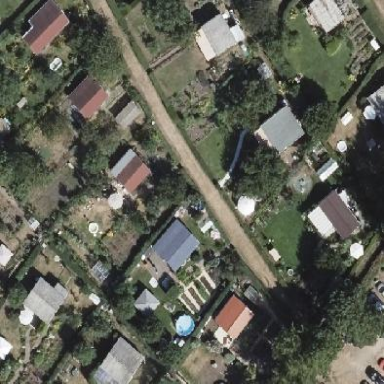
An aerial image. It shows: Plot within allotments.